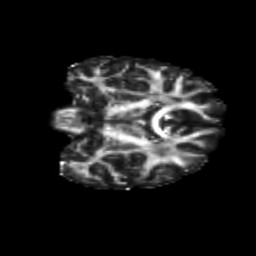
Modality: FA
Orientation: coronal
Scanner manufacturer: siemens
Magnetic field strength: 3 T
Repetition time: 9.2 s
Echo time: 0.084 s